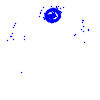
Particle: electron